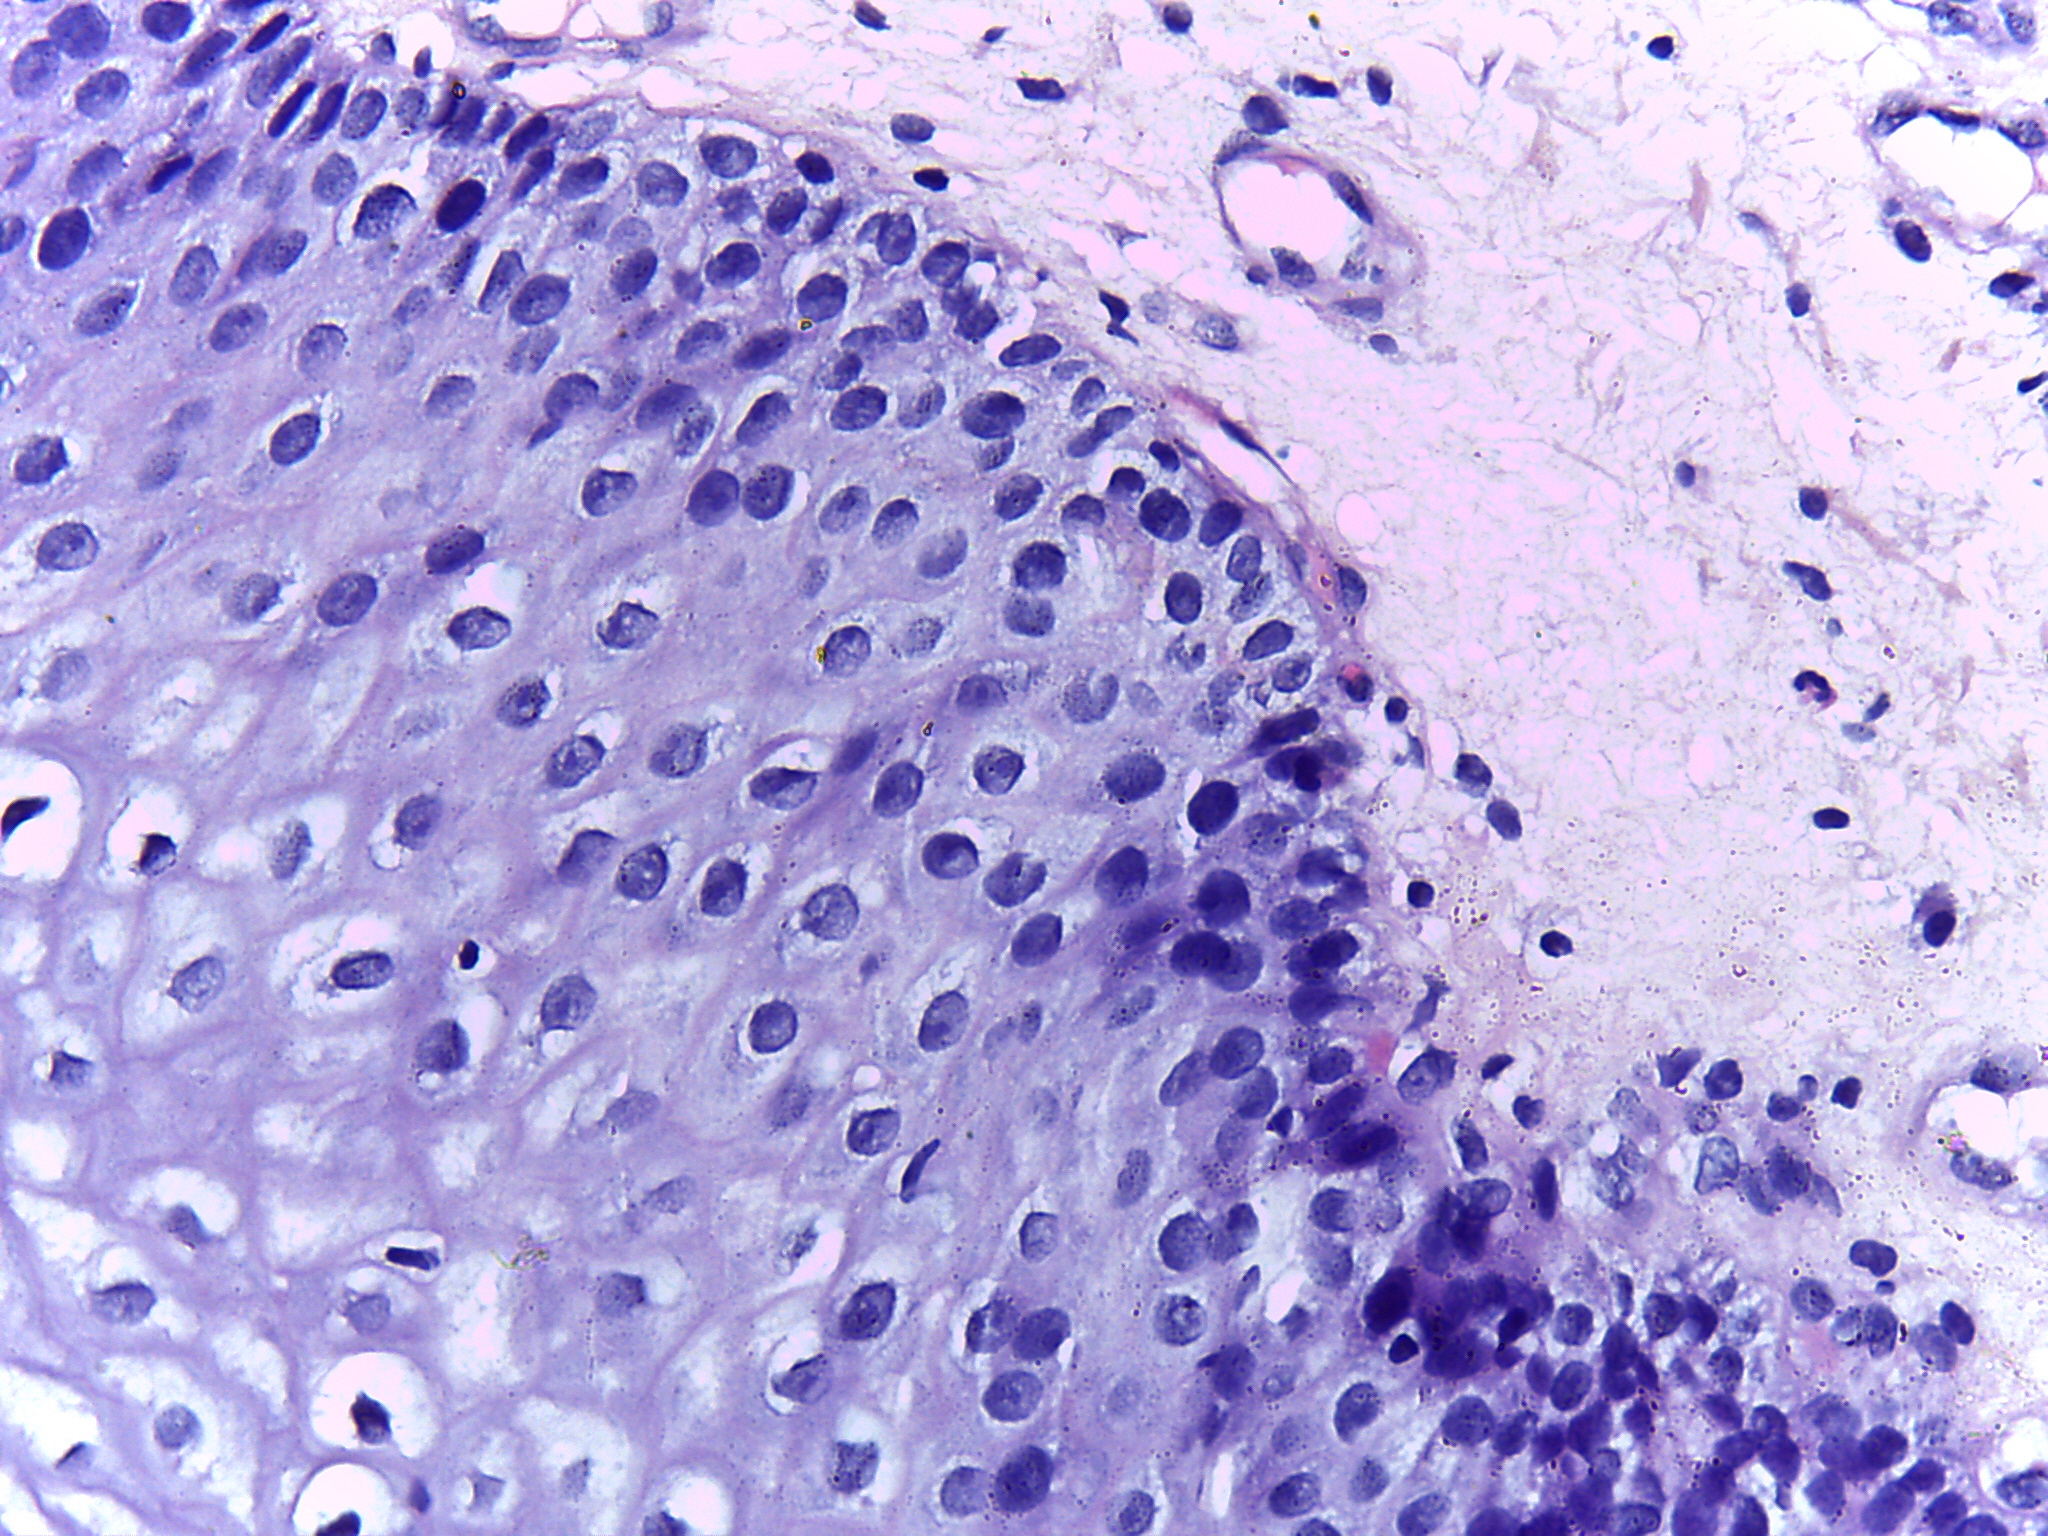
Diagnosis: Normal